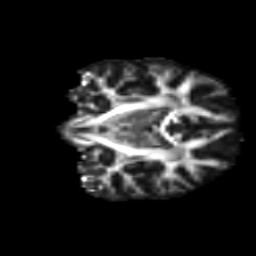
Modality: FA
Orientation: coronal
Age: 17
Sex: male
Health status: ill
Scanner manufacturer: ge
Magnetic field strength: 3 T
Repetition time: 6.752 s
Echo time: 0.079 s